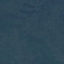
Land use / land cover: Forest